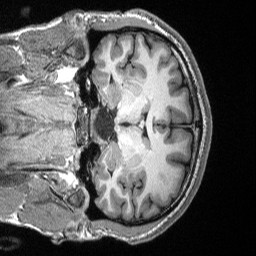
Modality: T1w
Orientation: coronal
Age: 20
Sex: male